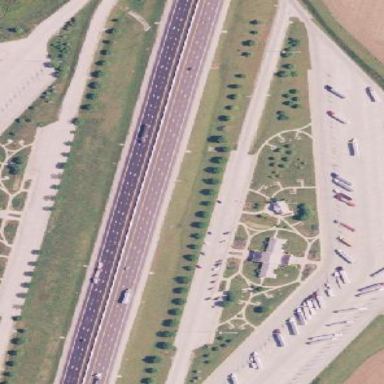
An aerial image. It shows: Rest area along the road.